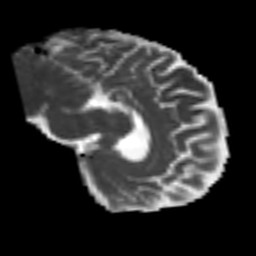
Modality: MD
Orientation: sagittal
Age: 49
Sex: female
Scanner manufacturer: siemens
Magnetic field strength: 3 T
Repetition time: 4.987 s
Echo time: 0.0792 s